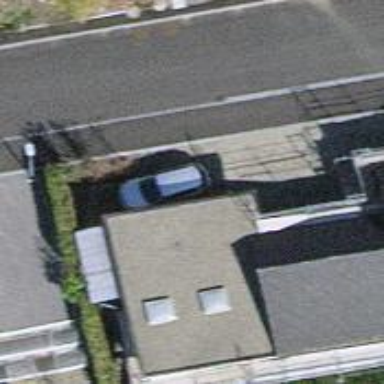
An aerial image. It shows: Group of garages.